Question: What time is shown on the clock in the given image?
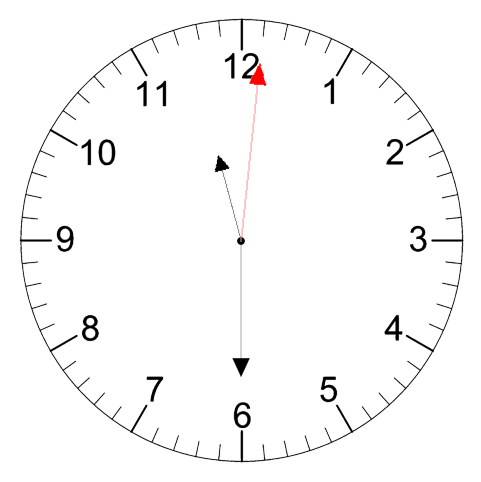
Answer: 11:30:01